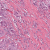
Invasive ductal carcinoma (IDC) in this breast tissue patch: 1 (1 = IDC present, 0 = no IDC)